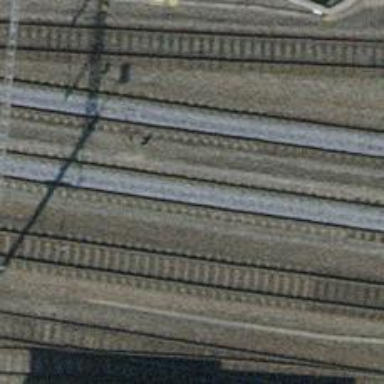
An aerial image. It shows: Rail siding with electrified contact lines.